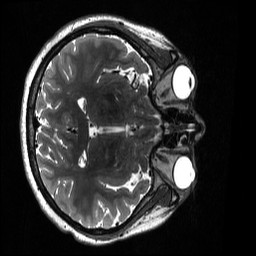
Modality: T2w
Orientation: axial
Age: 22
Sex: female